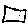
Label: square